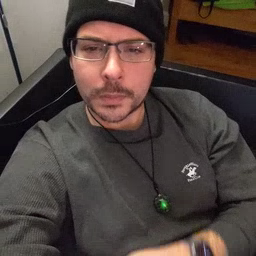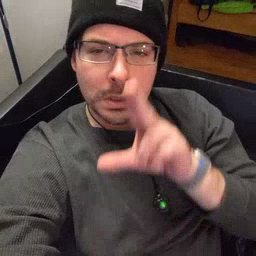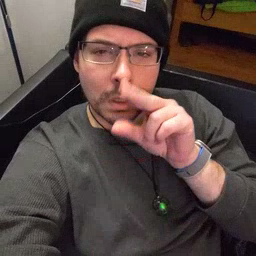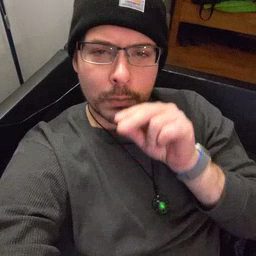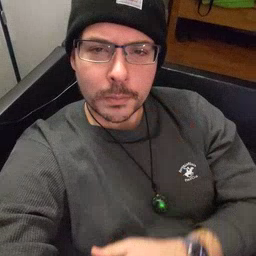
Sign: duck